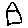
Label: house